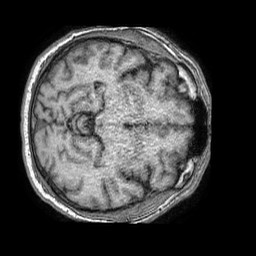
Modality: T1w
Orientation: axial
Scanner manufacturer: philips
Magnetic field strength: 1.5 T
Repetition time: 0.007532 s
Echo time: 0.003431 s